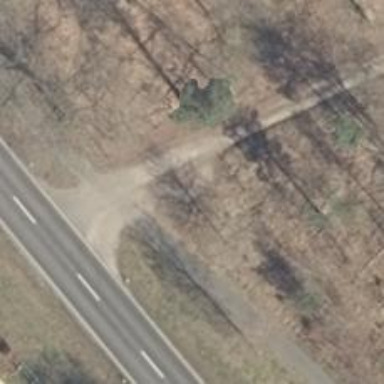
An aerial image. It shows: Emergency access point on the road.